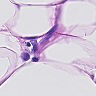
Metastatic tissue present: no